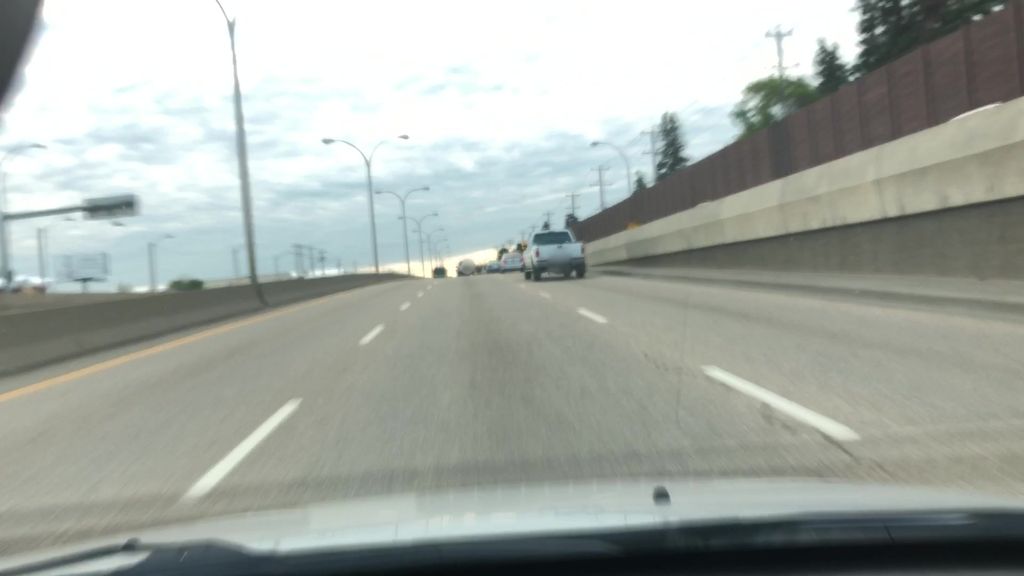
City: edmonton